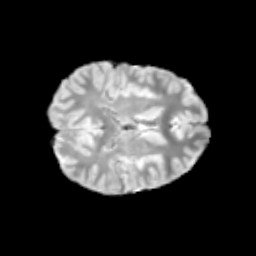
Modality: T2w
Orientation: axial
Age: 12
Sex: male
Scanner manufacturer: siemens
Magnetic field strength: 3 T
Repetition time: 3.8 s
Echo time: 0.07 s